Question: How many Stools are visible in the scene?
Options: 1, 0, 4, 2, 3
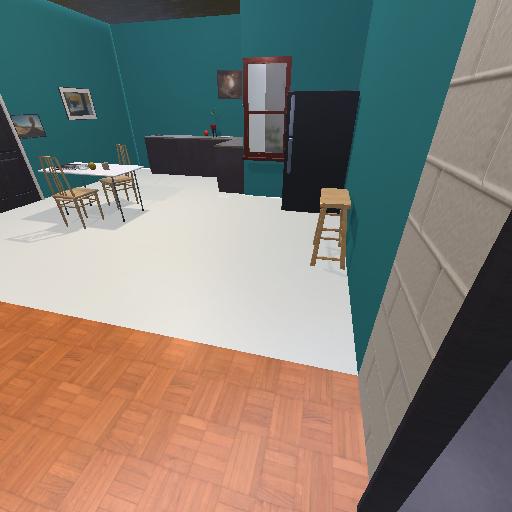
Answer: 1